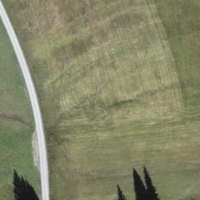
EUNIS habitat code: 26
Species observed at this site:
Vaccinium vitis-idaea
Caltha palustris
Eriophorum angustifolium